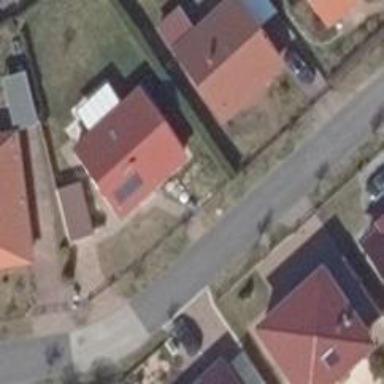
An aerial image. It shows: Footway.